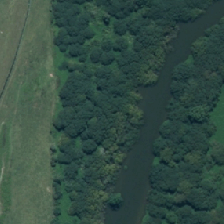
Land cover: deciduous_hardwood